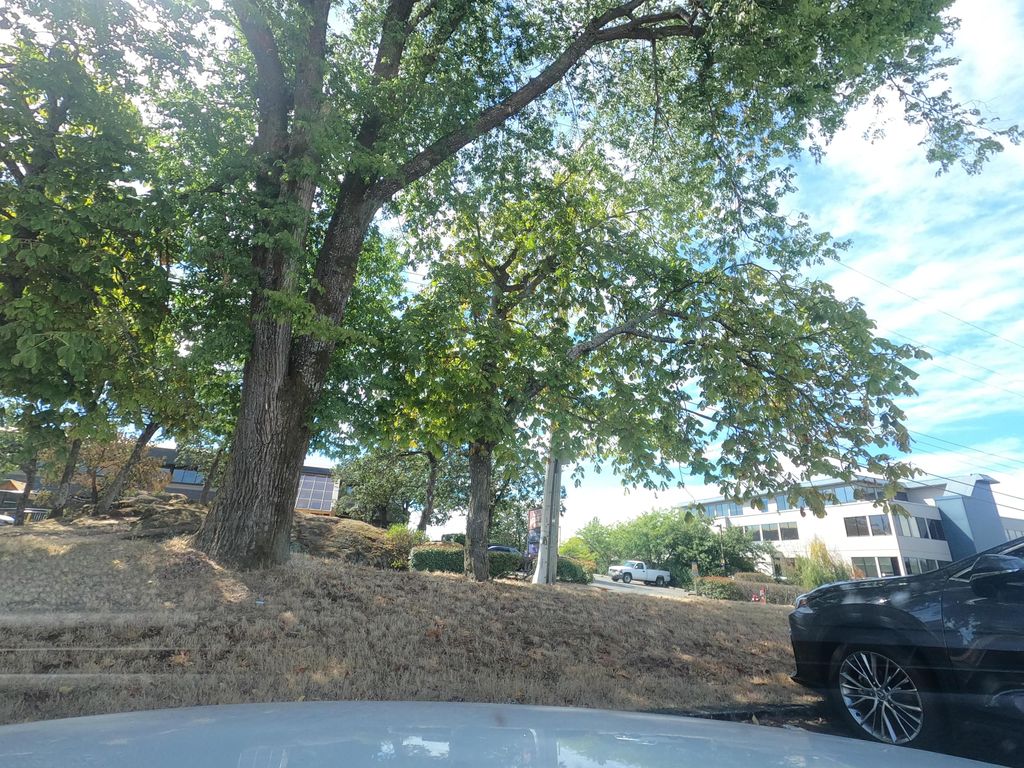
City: victoria